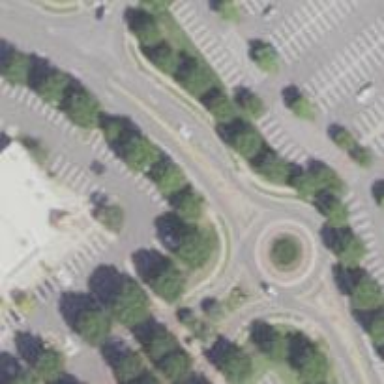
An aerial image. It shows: Unclassified road with asphalt surface leading to roundabout.